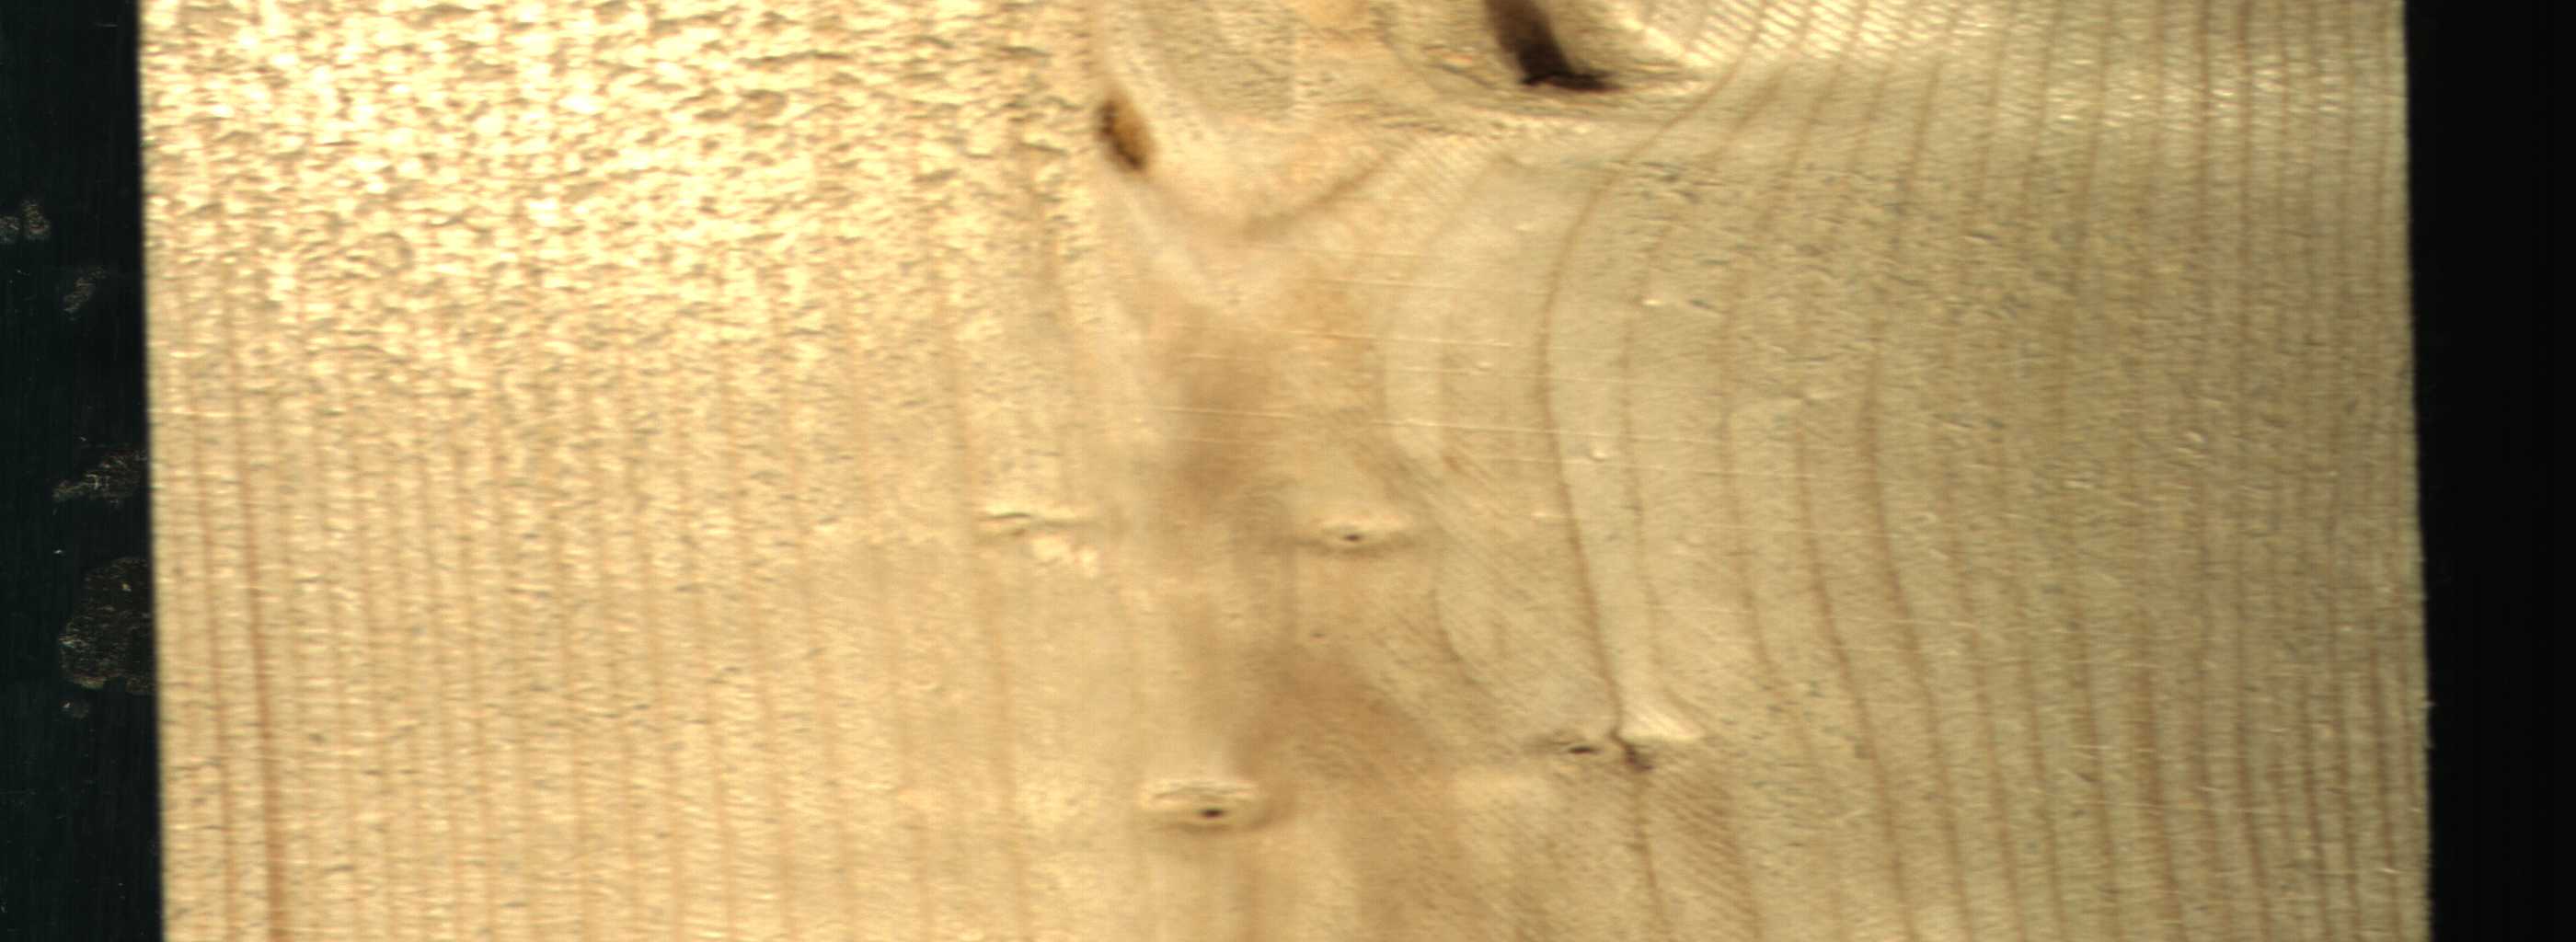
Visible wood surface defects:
Marrow
resin
Live_Knot
Live_Knot
Live_Knot